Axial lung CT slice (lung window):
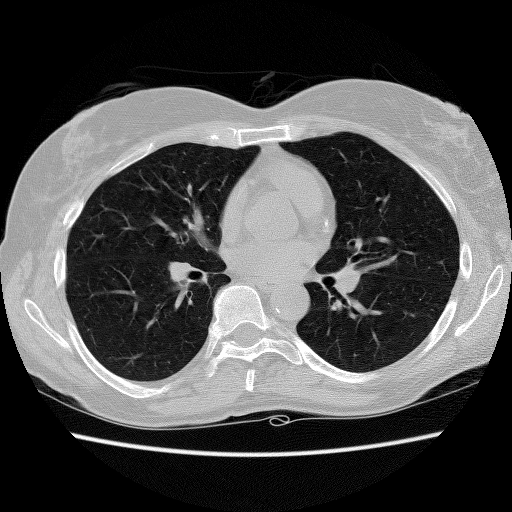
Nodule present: no